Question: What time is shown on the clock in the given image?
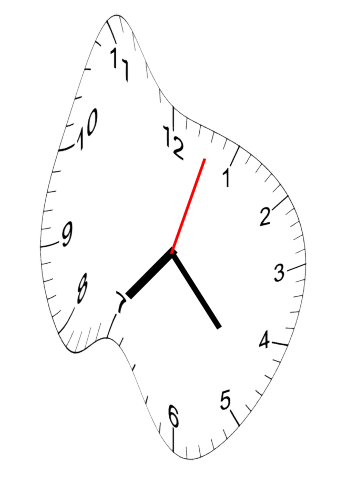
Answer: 07:23:03